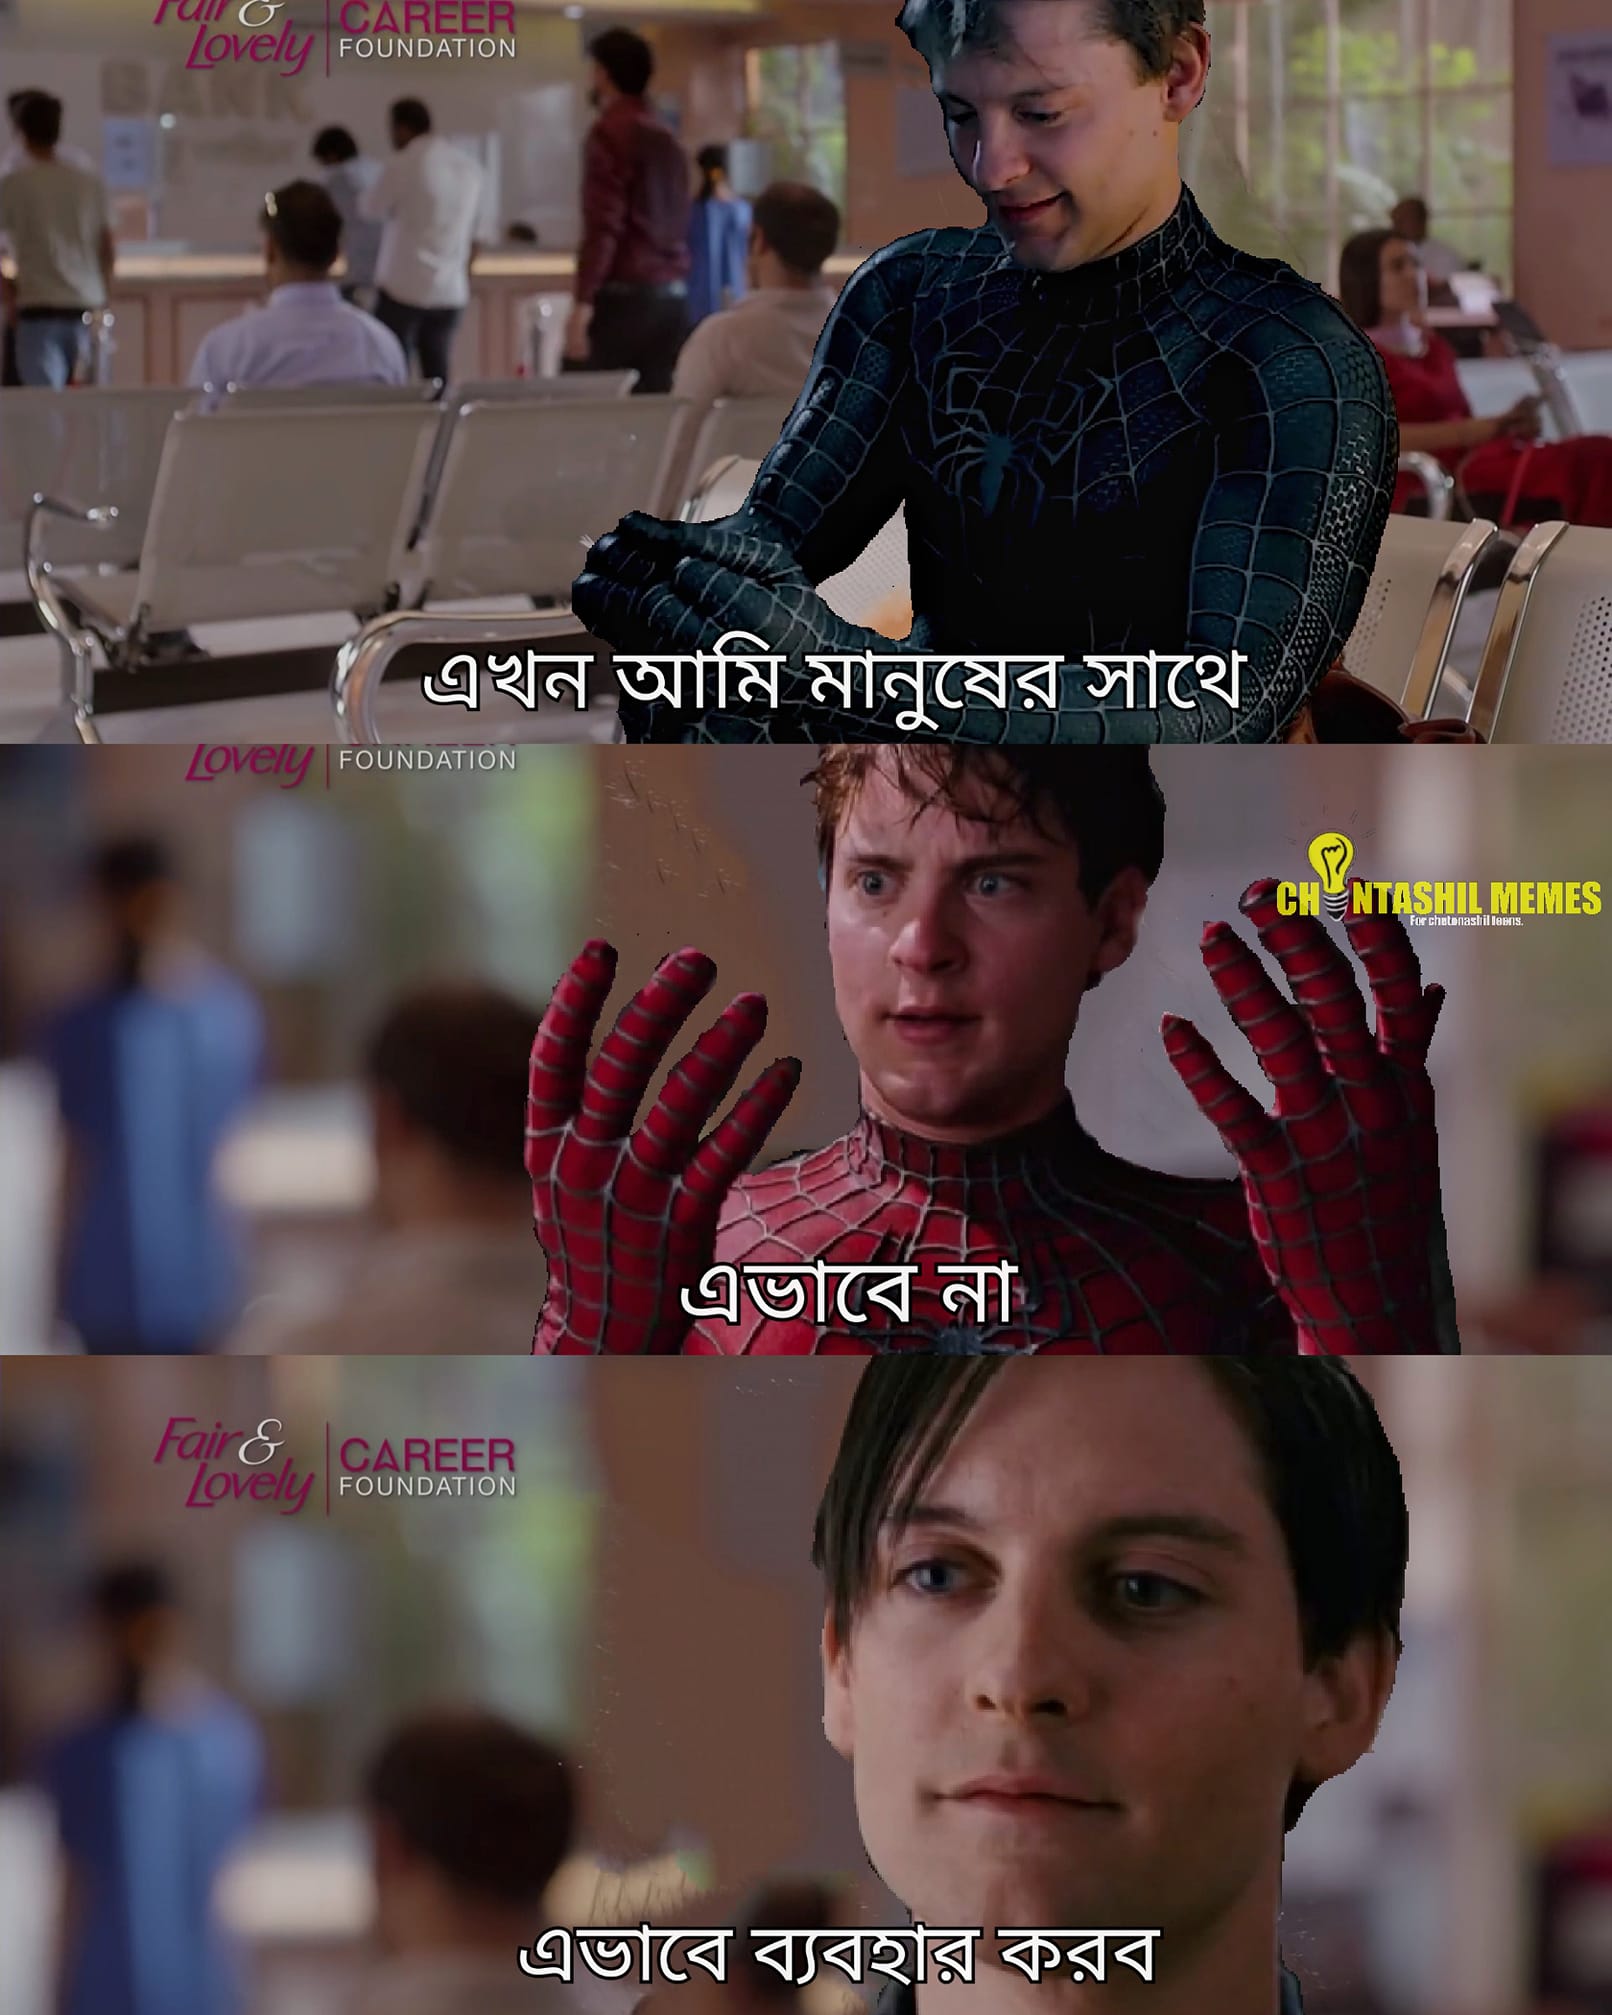
Caption: এখন আমি মানুষের সাথে   এভাবে না    এভাবে ব্যবহার করব
Label: non-hate